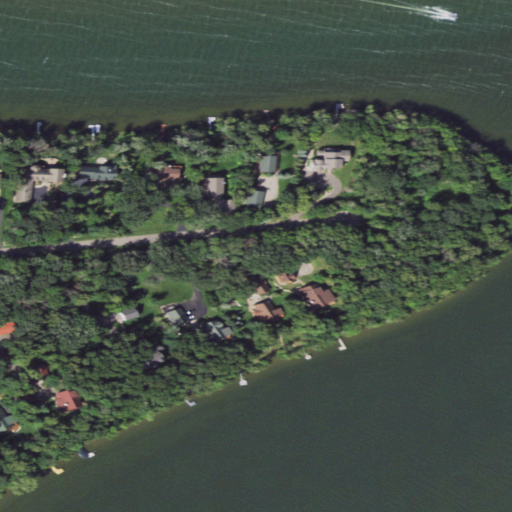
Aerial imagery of cape in Minnesota named Pine Point containing open water, deciduous forest, open development, mixed forest, low intensity development, grassland, and medium intensity development